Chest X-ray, PA view. Patient: 67 years old, sex F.
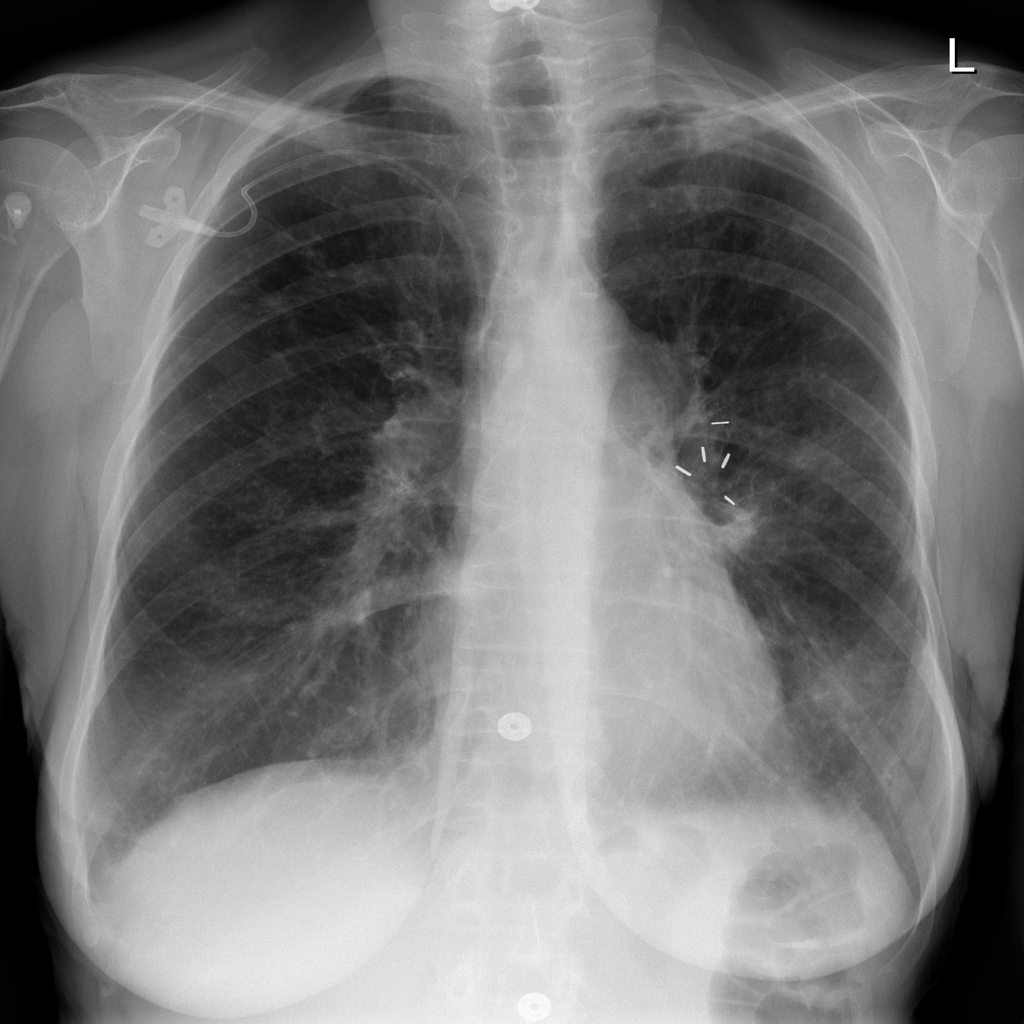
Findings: Pneumothorax